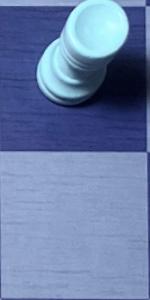
Label: Empty